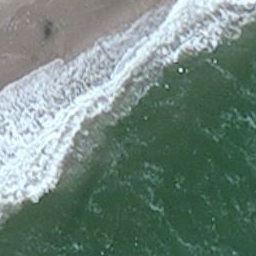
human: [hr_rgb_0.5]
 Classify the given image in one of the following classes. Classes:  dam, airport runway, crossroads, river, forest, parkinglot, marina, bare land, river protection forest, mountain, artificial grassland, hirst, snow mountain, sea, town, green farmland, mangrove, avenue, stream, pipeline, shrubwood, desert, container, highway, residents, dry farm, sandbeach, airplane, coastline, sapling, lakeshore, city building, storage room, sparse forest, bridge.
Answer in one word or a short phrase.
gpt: coastline